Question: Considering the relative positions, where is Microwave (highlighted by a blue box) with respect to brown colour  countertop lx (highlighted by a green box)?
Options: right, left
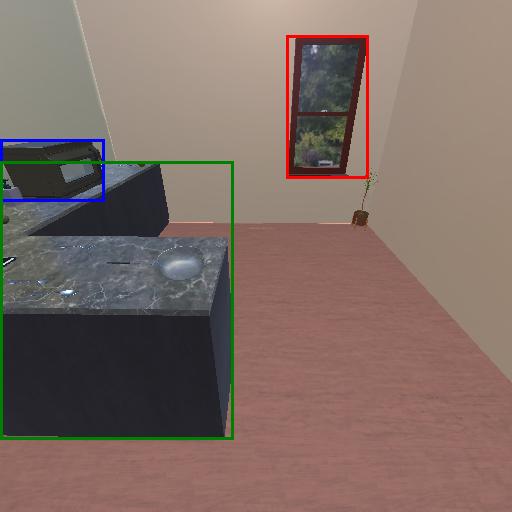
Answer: right